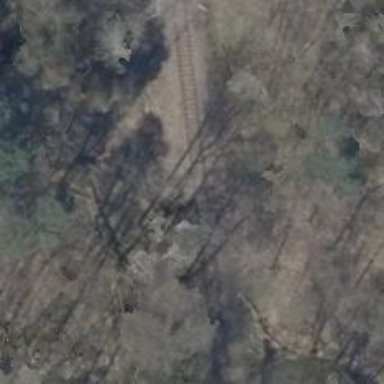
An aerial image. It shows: Railway signal.